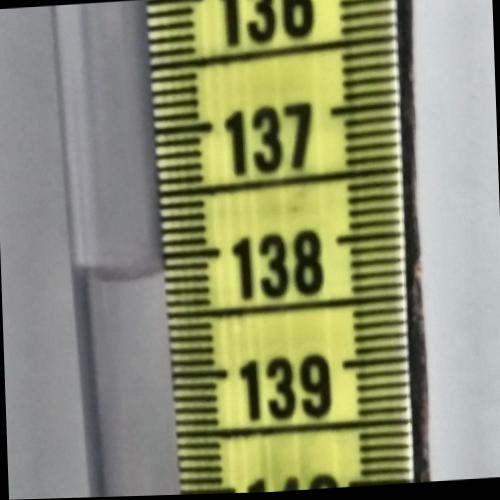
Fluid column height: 138.1 cm